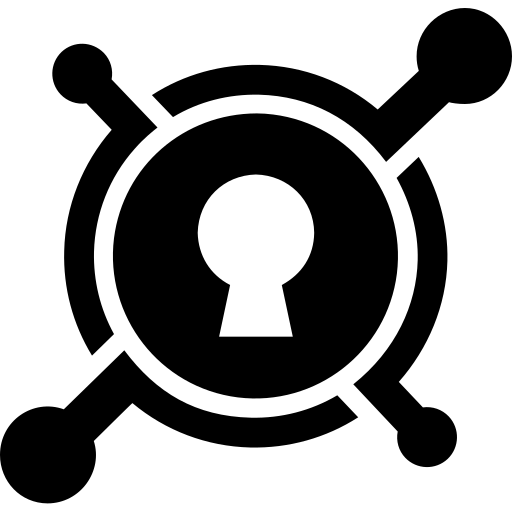
Tags: icon, FontAwesome, fa-icon, brand, keycdn